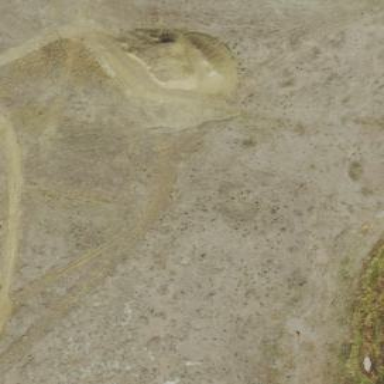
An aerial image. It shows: Quarry area.